Interaction volume radius: 5 \u00c5
Interaction volume height: 15 \u00c5
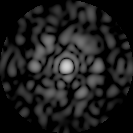
Disorder parameter: 0.8293